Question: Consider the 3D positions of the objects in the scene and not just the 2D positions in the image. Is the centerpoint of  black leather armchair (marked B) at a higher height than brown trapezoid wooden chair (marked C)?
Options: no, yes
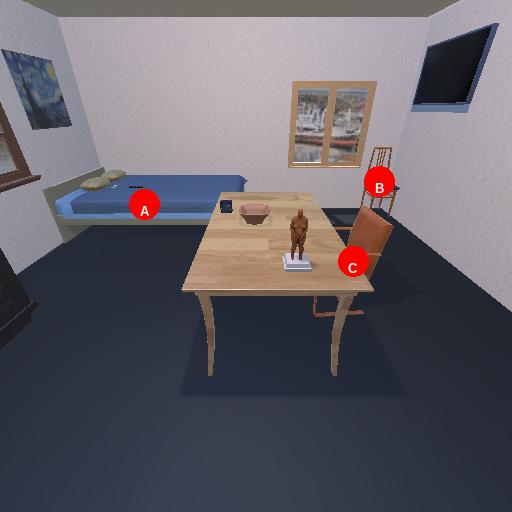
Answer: no